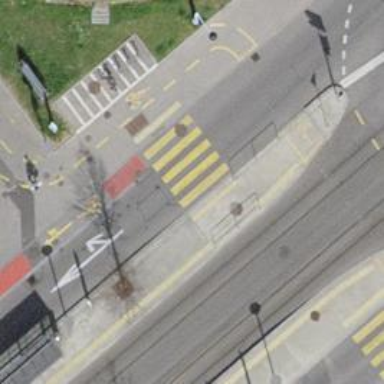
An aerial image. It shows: Uncontrolled zebra crossing on the road.